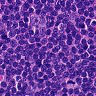
Metastatic tissue present: no